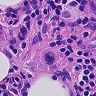
Metastatic tissue present: yes